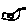
Label: bird